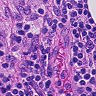
Metastatic tissue present: no